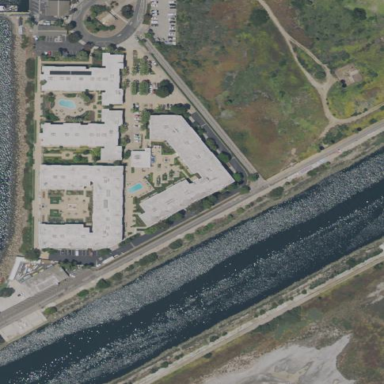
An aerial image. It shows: Building used as apartments.